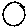
Label: circle